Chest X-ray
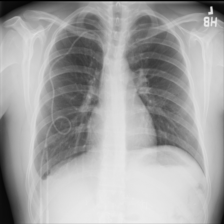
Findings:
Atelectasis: negative
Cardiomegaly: negative
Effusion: negative
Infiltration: negative
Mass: negative
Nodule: negative
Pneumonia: negative
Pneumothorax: negative
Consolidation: negative
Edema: negative
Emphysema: negative
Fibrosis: negative
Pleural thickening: negative
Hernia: negative